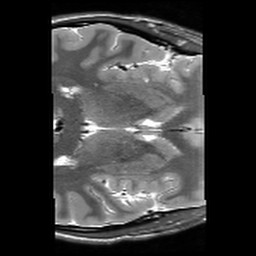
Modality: T2w
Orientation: axial
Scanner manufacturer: siemens
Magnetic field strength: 3 T
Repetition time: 10.64 s
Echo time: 0.05 s